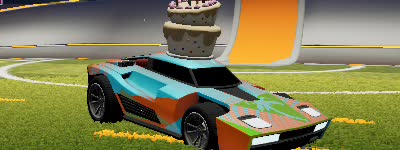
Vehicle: breakout